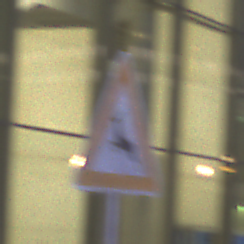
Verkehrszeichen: WildwechselRechts
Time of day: Night
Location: Outdoor (Urban)
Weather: PartlyCloudy
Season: NotSpecified
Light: Artificial